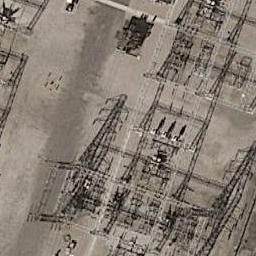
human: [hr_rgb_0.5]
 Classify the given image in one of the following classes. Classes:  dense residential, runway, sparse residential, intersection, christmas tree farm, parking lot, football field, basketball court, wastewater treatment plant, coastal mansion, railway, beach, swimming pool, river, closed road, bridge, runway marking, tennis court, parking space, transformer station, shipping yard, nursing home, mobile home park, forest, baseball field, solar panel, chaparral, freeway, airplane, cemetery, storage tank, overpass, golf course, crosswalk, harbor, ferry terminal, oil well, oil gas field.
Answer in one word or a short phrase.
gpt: transformer station